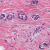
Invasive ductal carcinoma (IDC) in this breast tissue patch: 1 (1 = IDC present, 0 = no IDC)